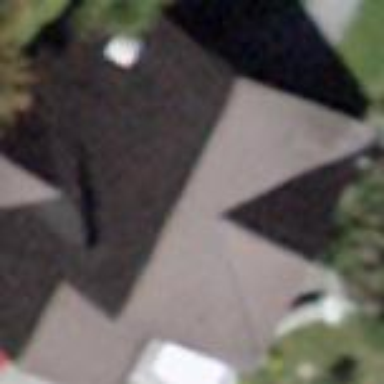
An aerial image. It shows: Gabled roof on residential building.